Aerial crown-view tile of a tropical tree (Barro Colorado Island, Panama), acquired 20241014:
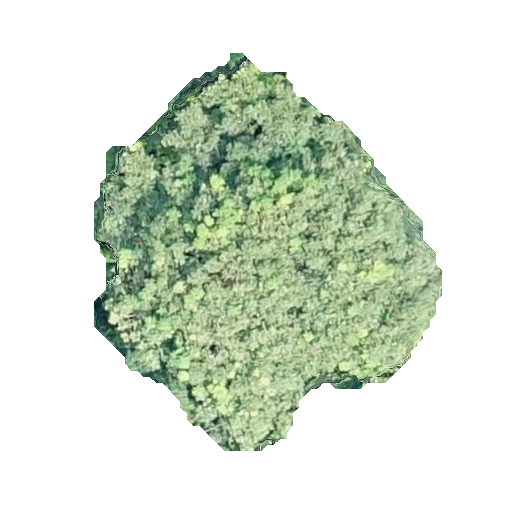
Species: Sterculia apetala
GBIF accepted scientific name: Sterculia apetala
Crown area: 141.068 m²